Question: I want to insert the current datetime whenever a new row is inserted or updated.
The getdate() gives the datetime whenever a row is inserted. But it doesn't update itself at the time of row update.
Is there any way to do this?
I don't want to use Triggers.

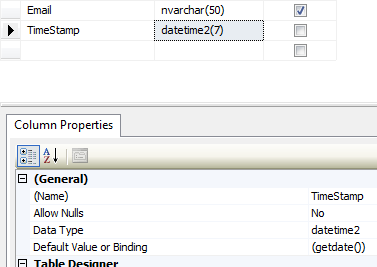
Answer: A stored procedure may help you then, but then an ad-hoc update operation will lead to inconsistent data.